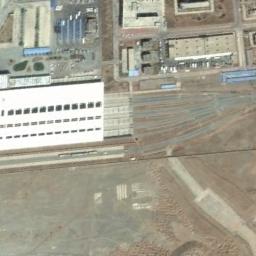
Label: railway_station